Question: I've implemented a count-down timer that will automatically start my application if the user doesn't select any options. When the timer hits zero, I invalidate it and fire 'performSegueWithIdentifier', which segues me to my desired view.
At that point all is fine... well, sort of. I do notice that my view fires twice, but its fine after that. At this point, if I navigate away from that view, then back again, my segue fires and the view loads over and over until I stop my app.
> 2015-05-13 21:20:26.880 Web App Browser[43407:<PHONE>] Unbalanced
calls to begin/end appearance transitions for
. 2015-05-13
21:20:28.825 Web App Browser[43407:<PHONE>] Unbalanced calls to
begin/end appearance transitions for .
'''
class StartViewController: UIViewController {
var countDown = Bool()
var timer = NSTimer()
var count = 5
@IBOutlet weak var countdownLabel: UILabel!
override func viewDidLoad() {
super.viewDidLoad()
countDown = AppDelegate().userDefaults.valueForKey("Auto Start") as! Bool
if countDown == true {
var timer = NSTimer.scheduledTimerWithTimeInterval(1, target: self, selector: Selector("update"), userInfo: nil, repeats: true)
} else {
countdownLabel.text = ""
}
}
func update() {
countdownLabel.text = "\(count)"
if count == 0 {
timer.invalidate()
self.performSegueWithIdentifier("toWeb", sender: nil)
} else {
count--
}
}
}
'''
In the image below, you see my selected segue, which takes the user from the start screen into a navigation controller that has an embedded viewController. You'll note that I've added my Identifier as "toWeb".

## My Question:
What would cause my segue to infinitely loop?
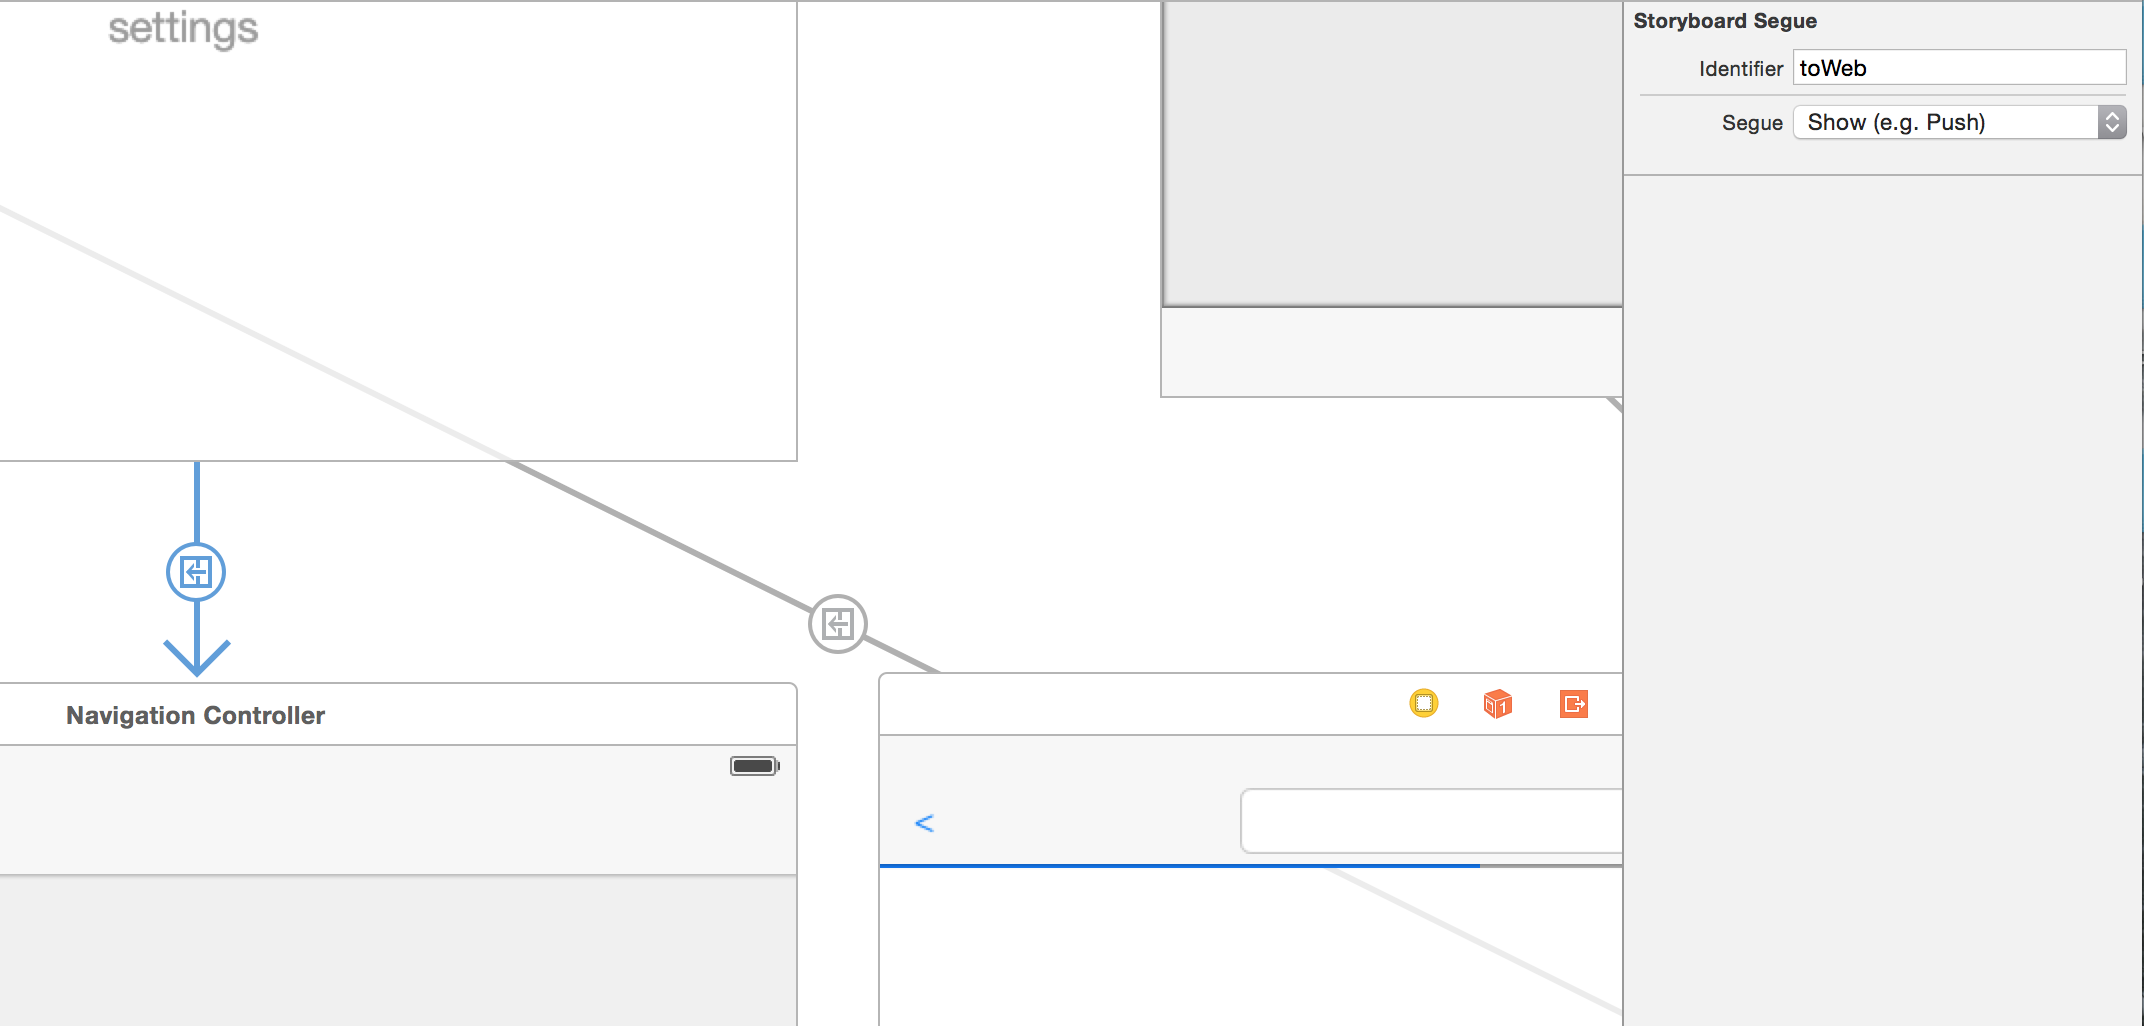
Answer: I suppose this was pretty obvious, but my update was getting called every second... because i told it to. And I put my 'performSegueWithIdentifier' inside it. So, easy fix.
'''
var segueFlag = false
func update() {
countdownLabel.text = "\(count)"
if count == 0 {
timer.invalidate()
if segueFlag == false {
self.performSegueWithIdentifier("toWeb", sender: nil)
segueFlag = true
}
} else {
count--
}
}
'''